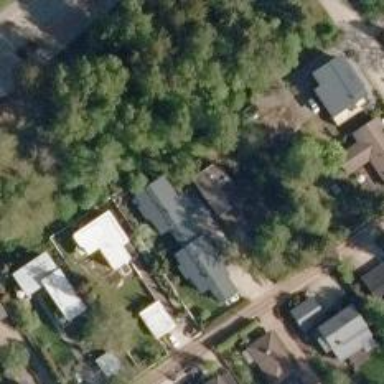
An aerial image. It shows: Living street.